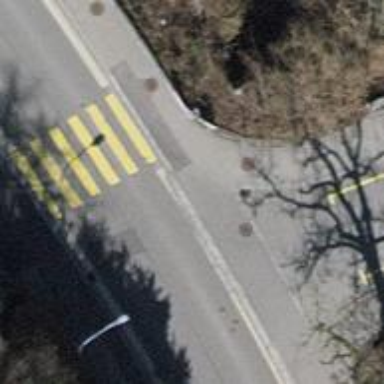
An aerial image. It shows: Asphalt sidewalk along the footway.